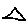
Label: triangle